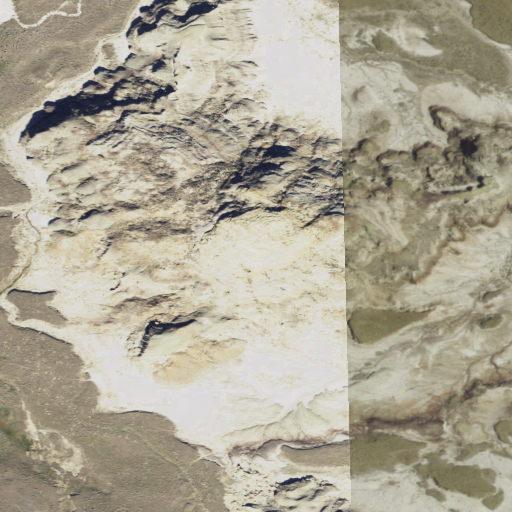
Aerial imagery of mountain in Montana named Monument Butte containing grassland and shrub